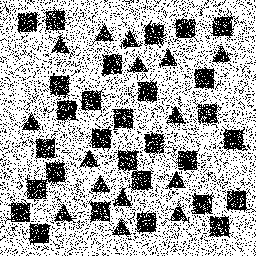
Squares: 29
Triangles: 15
Stars: 0
Total shapes: 44